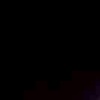
Label: space